Interaction volume radius: 10 \u00c5
Interaction volume height: 30 \u00c5
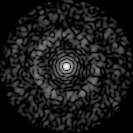
Disorder parameter: 0.8274